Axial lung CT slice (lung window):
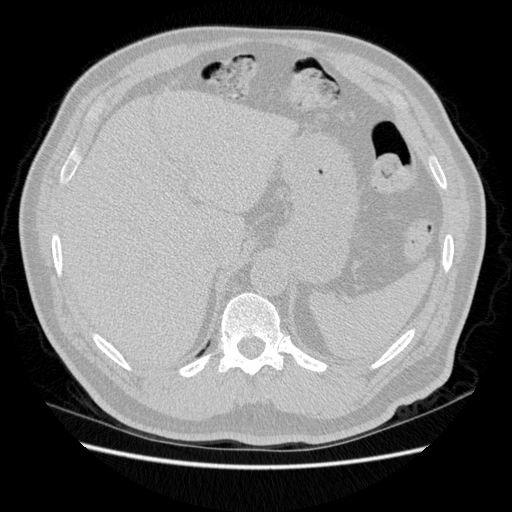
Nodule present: no